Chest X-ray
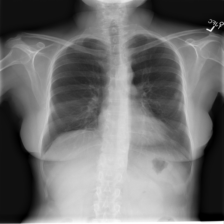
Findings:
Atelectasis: negative
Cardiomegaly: negative
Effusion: negative
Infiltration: negative
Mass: negative
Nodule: negative
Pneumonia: negative
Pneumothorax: negative
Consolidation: negative
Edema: negative
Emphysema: negative
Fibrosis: negative
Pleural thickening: negative
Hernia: negative